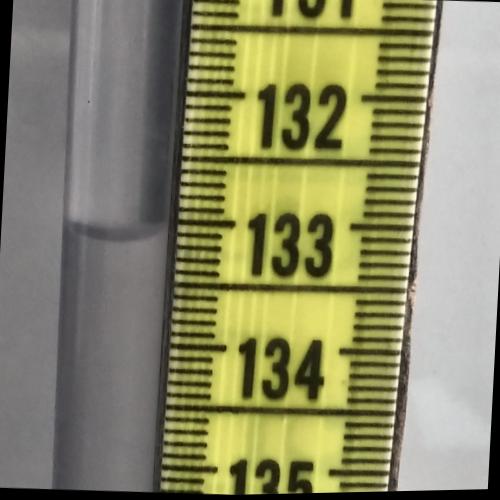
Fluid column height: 133.1 cm